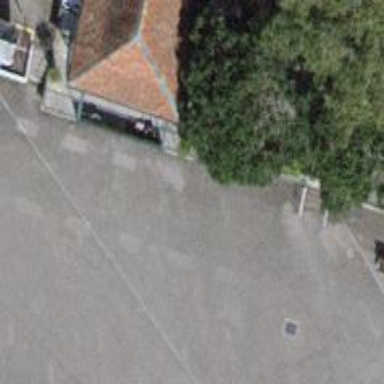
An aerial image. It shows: Bicycle parking facility.